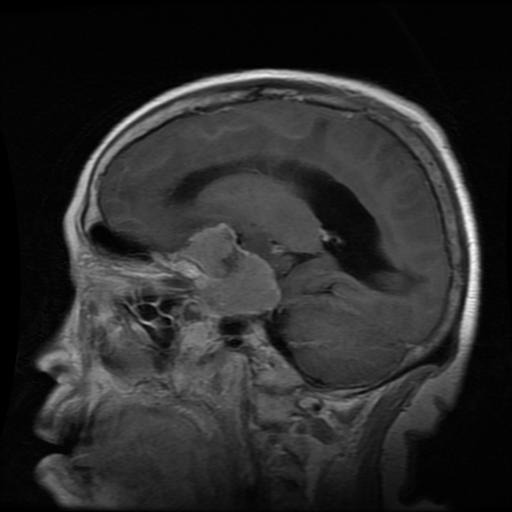
Label: meningioma